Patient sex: F
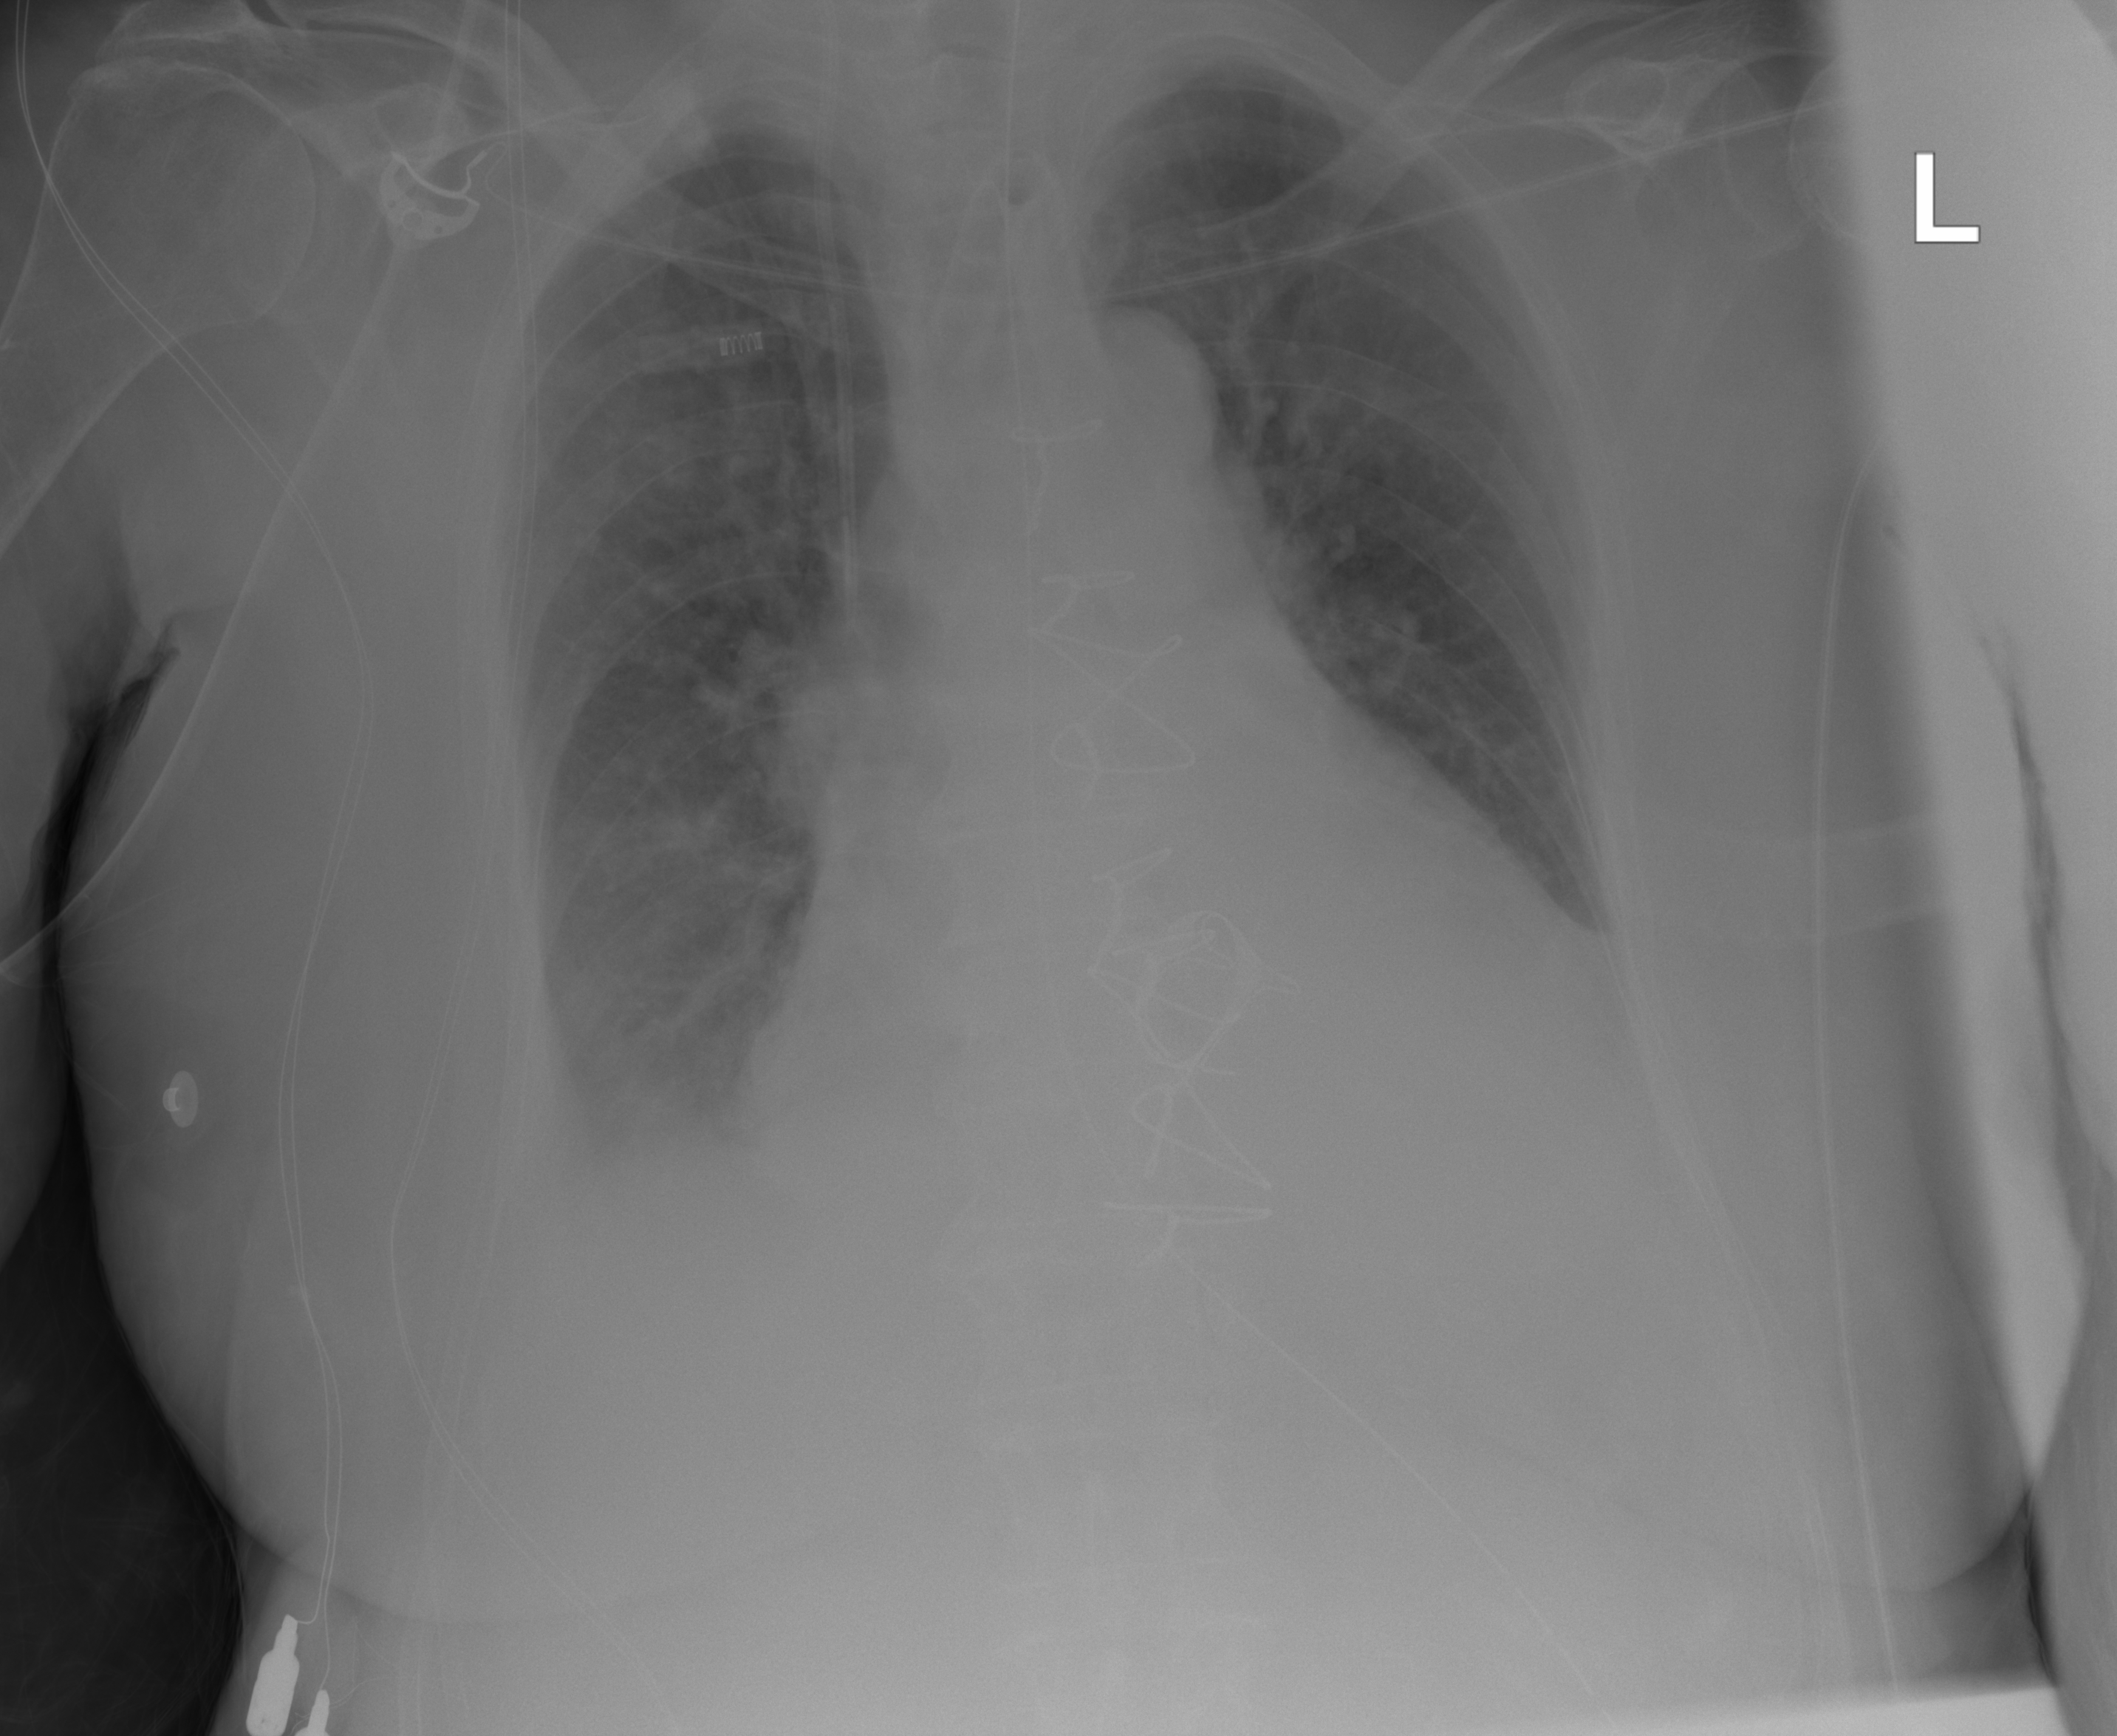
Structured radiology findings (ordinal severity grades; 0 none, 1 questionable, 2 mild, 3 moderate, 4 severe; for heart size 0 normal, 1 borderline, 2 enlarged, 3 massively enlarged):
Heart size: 2
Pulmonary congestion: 0
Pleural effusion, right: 2
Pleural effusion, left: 2
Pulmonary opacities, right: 0
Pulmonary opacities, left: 0
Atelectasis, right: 2
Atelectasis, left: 2